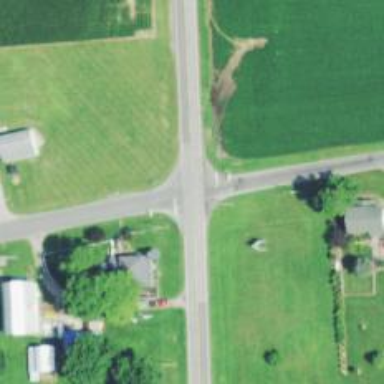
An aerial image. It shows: Road with stop sign.